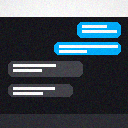
Screen state: on